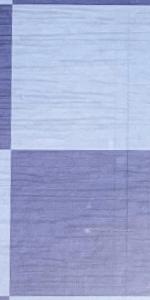
Label: Empty